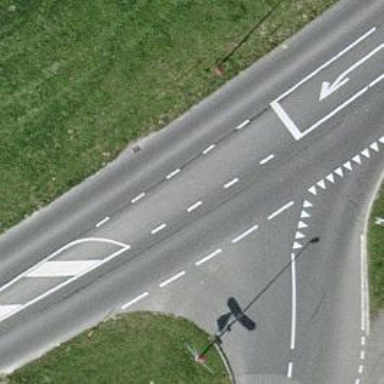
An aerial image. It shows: Tertiary road.